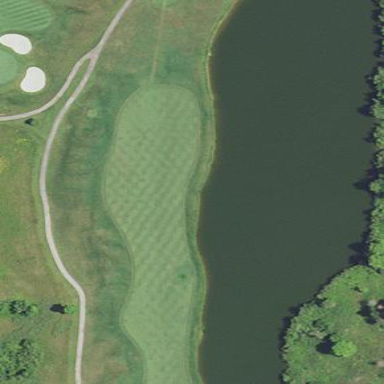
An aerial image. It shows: Scenic view of water hazard on golf course. The natural water feature adds beauty to the landscape.